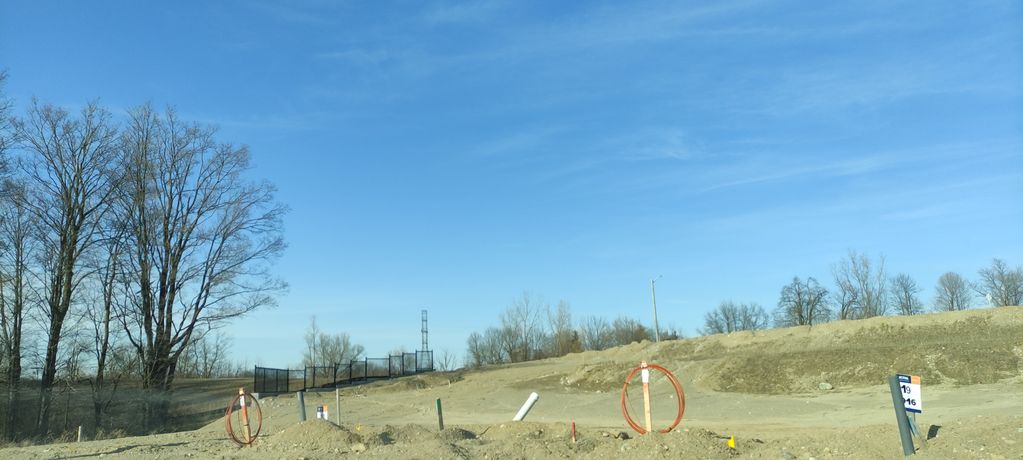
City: kitchener-waterloo